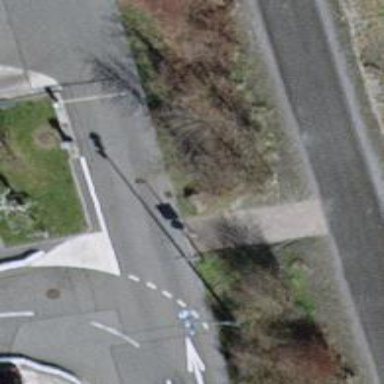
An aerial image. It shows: Bollard.